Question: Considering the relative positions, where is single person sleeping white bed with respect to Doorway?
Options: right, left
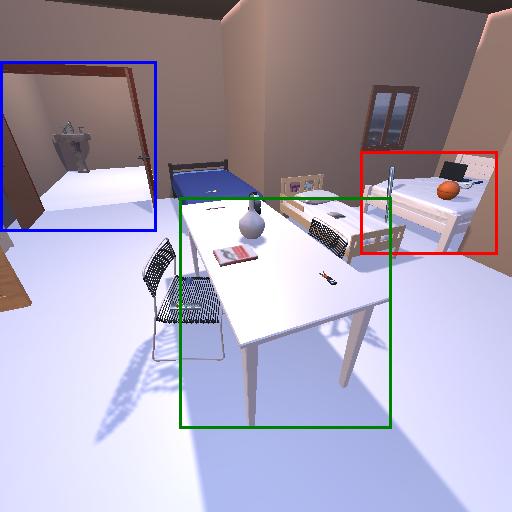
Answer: right